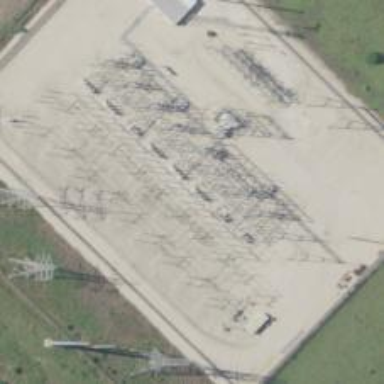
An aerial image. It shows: Switch used for power control.